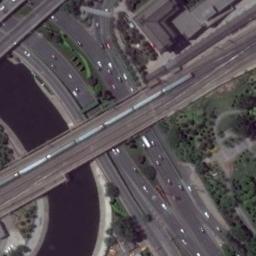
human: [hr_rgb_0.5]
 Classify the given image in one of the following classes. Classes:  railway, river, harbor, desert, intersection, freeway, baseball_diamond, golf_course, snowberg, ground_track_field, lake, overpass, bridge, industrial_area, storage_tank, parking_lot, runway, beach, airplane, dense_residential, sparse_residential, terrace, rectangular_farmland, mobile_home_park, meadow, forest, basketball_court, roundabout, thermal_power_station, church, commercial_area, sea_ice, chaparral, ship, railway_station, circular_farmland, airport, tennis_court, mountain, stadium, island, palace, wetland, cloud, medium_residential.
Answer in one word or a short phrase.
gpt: railway